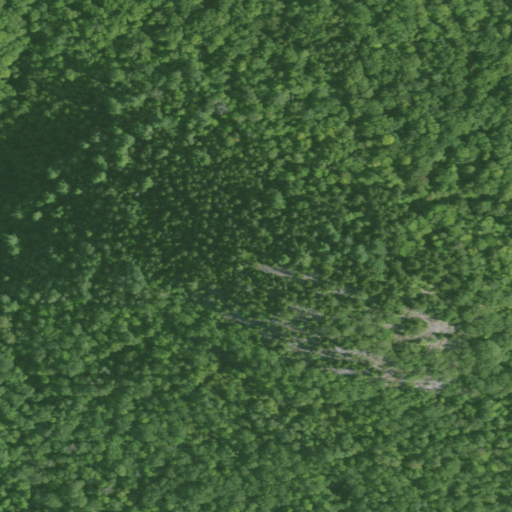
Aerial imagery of mountain in New York named Kettle Mountain containing deciduous forest and evergreen forest